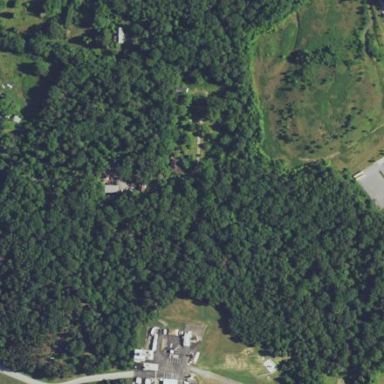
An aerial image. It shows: Beautiful woodland area.